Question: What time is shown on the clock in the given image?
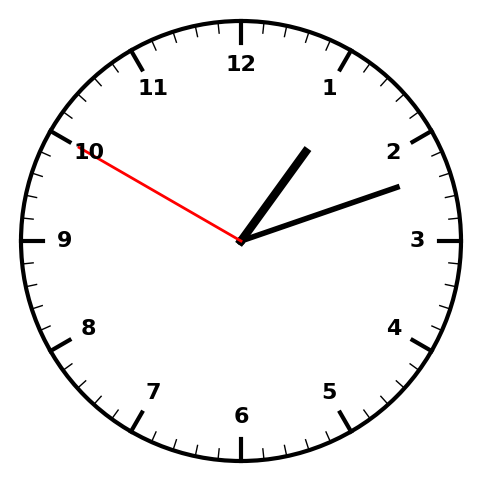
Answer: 01:11:50